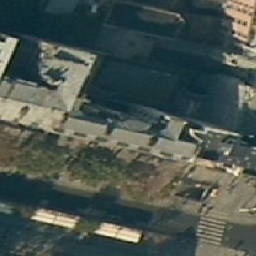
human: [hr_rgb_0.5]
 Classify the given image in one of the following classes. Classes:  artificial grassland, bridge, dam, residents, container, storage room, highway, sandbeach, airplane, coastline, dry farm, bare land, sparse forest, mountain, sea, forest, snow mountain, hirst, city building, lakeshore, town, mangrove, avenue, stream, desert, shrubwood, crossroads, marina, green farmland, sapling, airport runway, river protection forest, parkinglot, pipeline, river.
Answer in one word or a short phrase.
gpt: city building